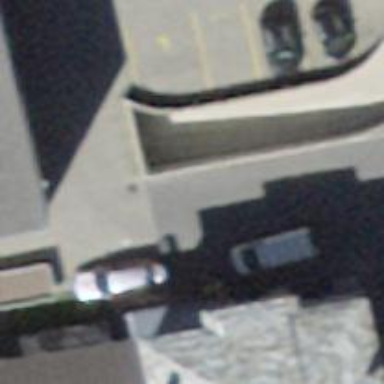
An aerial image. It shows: Parking entrance.